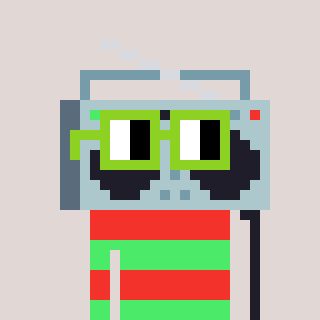
a pixel art character with square light green glasses, a boombox-shaped head and a teal-colored body on a warm background